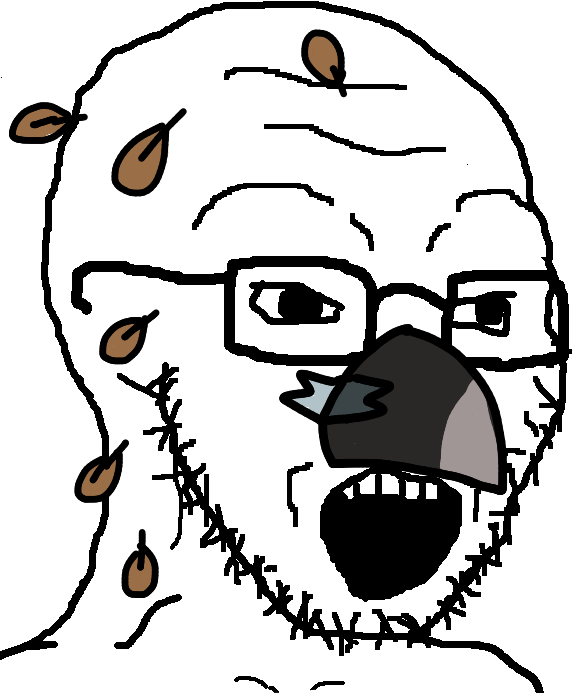
Label: 5_Soyjak